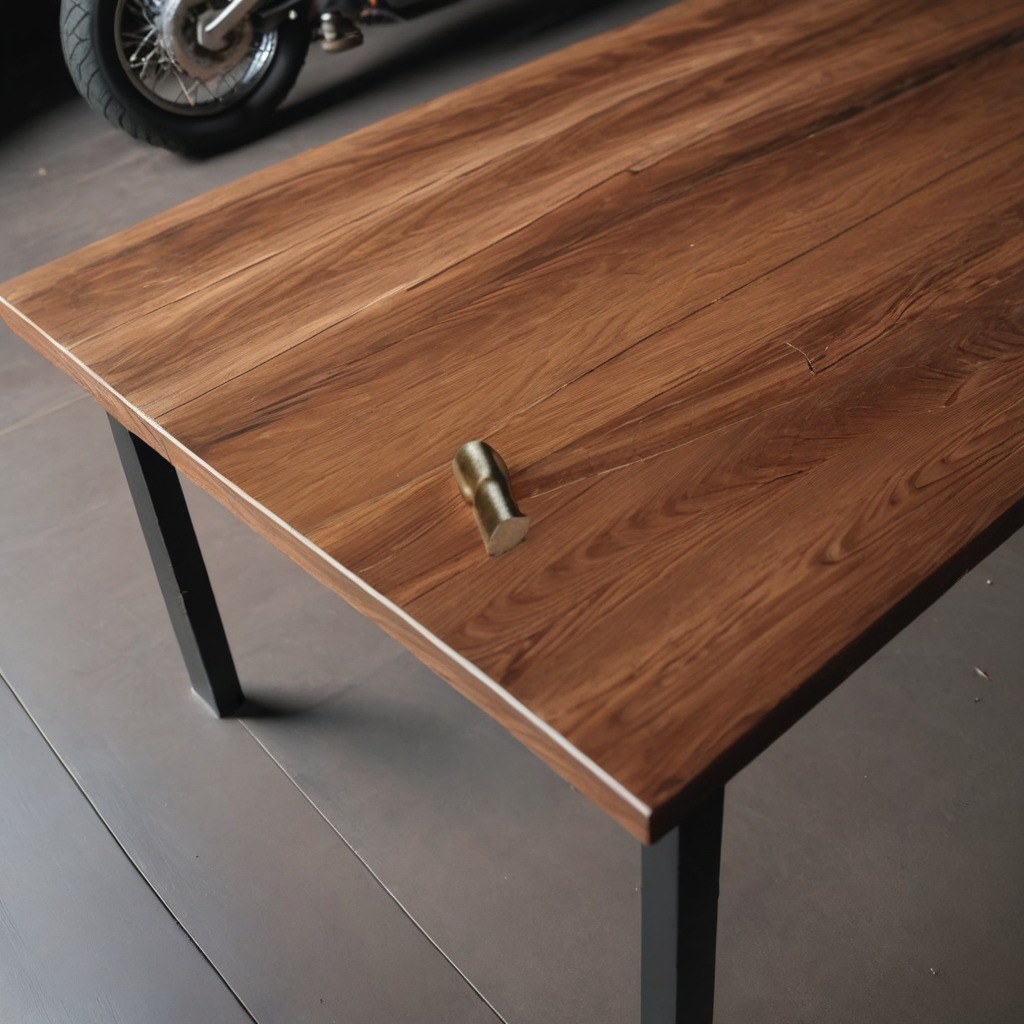
A hammer is lying on the oil-spilled wooden table in a vintage motorcycle garage.